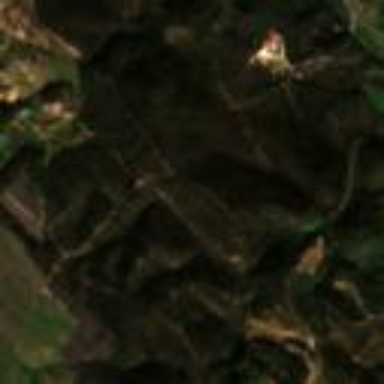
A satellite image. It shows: Evergreen broadleaved forest with plantation.